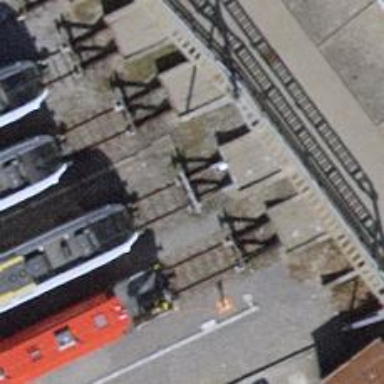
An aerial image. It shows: Railway buffer stop.